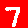
Digit: 7